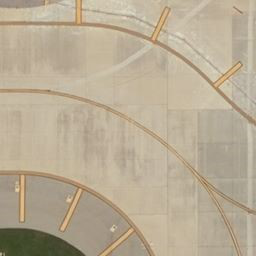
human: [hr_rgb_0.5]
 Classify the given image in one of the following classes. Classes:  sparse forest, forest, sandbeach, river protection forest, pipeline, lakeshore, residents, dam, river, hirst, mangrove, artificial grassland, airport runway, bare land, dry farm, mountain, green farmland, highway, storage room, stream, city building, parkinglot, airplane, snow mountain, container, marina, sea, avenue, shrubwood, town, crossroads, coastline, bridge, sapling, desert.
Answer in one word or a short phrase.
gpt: airport runway